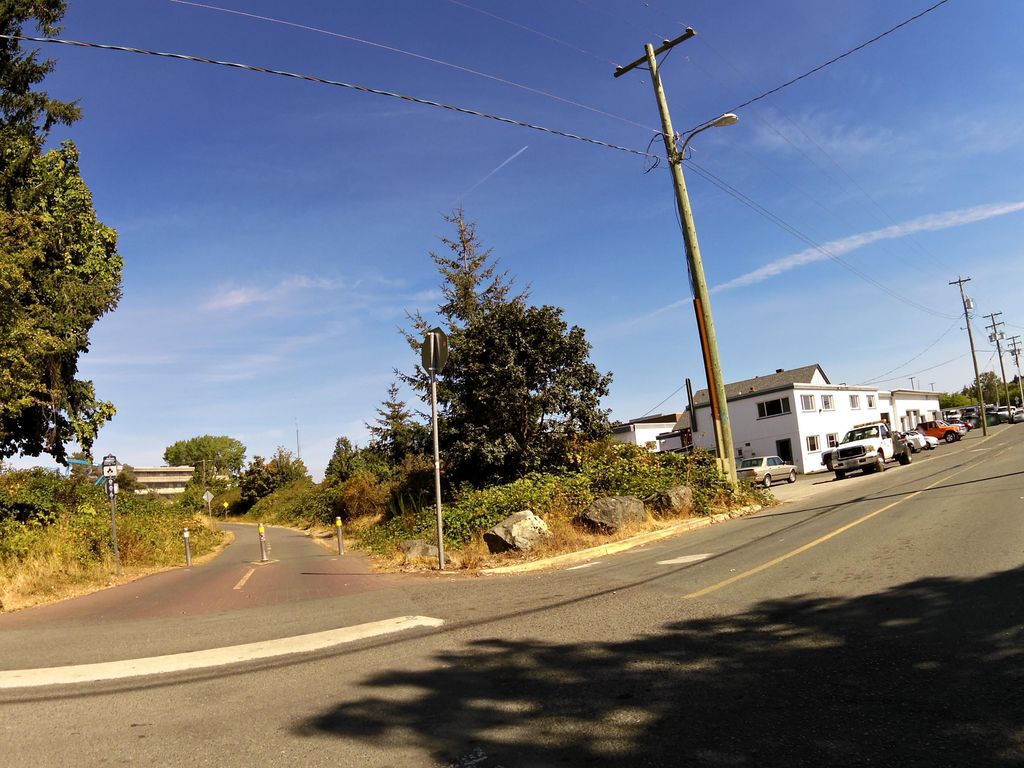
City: victoria